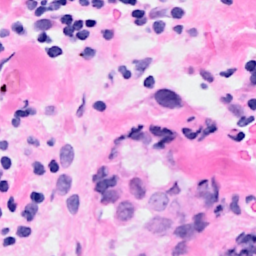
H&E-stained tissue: Breast